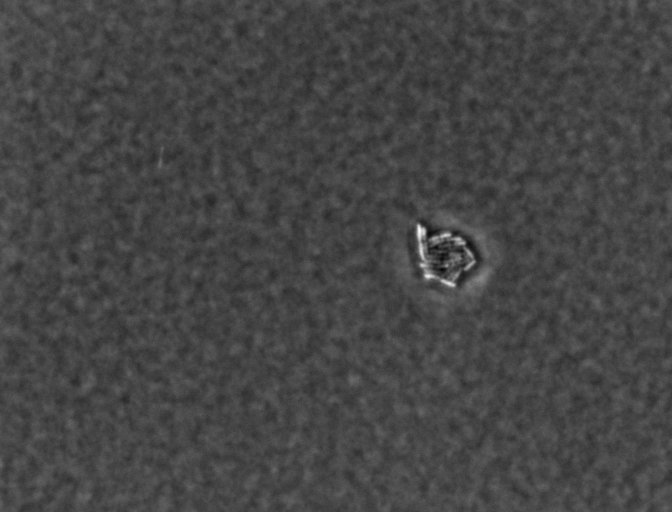
Phase contrast microscopy, 60x objective, 3 h incubation